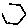
Label: hexagon